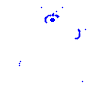
Particle: electron